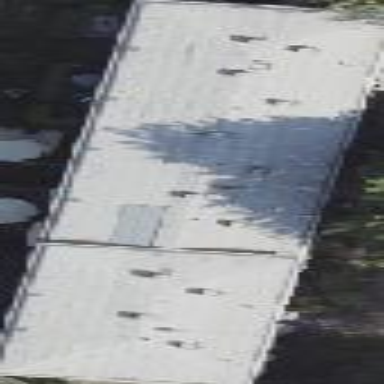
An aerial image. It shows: Hipped roof on apartment building.